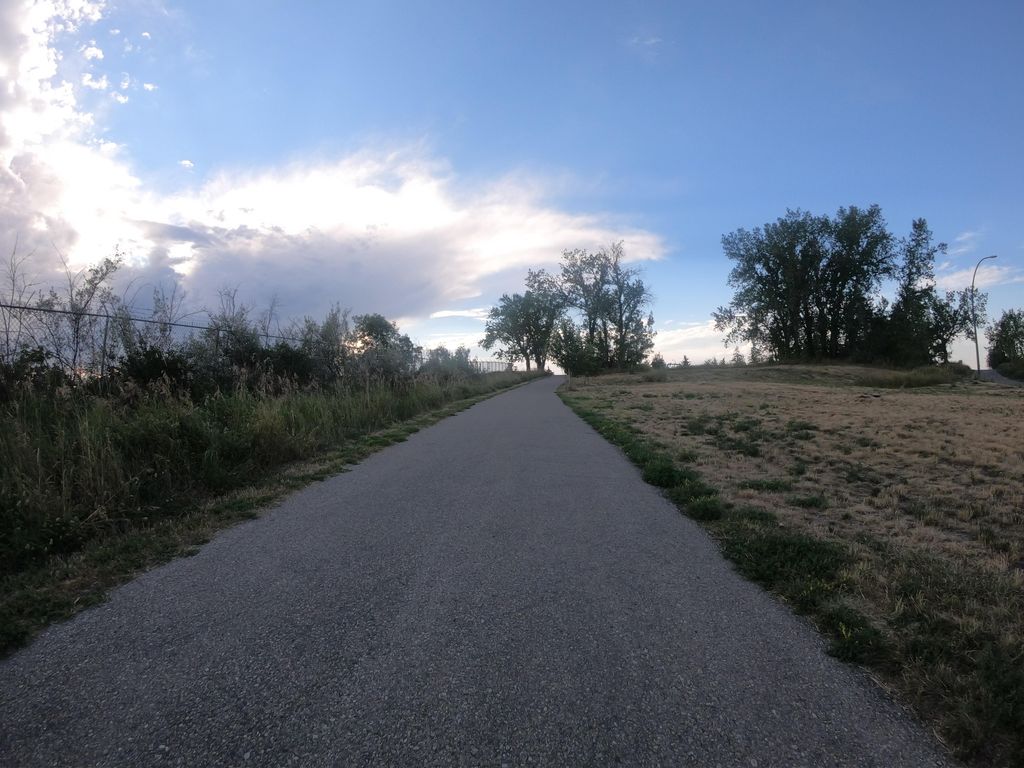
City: calgary